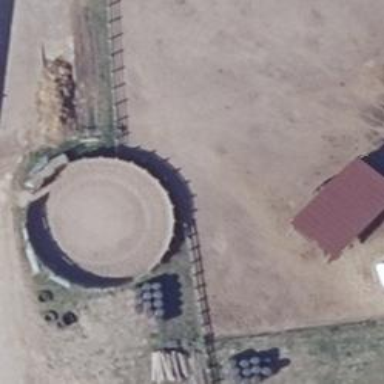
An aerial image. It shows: Equestrian pitch used for leisure and sports activities.